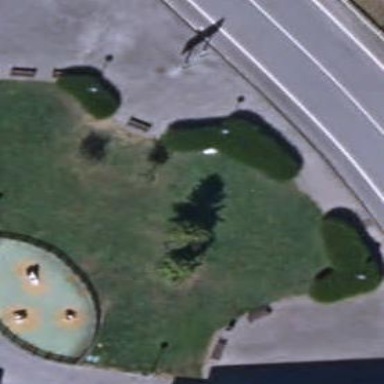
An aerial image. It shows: Lovely park for leisure and relaxation.